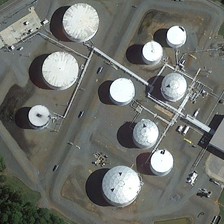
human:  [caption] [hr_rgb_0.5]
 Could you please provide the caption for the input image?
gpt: some white storage tanks are near several green trees and a building .

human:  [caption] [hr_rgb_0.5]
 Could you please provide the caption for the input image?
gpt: some white storage tanks are near several green trees and a building .

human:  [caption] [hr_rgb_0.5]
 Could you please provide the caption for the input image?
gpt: some white storage tanks are near several green trees and a building .

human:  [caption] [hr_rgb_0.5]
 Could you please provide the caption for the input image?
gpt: some white storage tanks are near several green trees and a building .

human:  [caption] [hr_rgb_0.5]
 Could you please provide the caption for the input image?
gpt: some white storage tanks are near several green trees and a building .